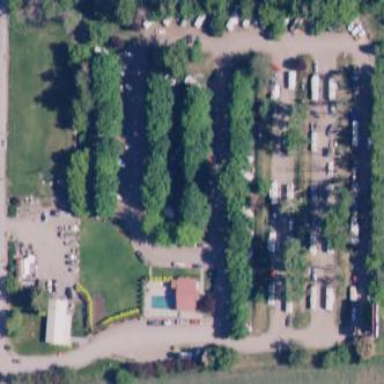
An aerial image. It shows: Caravan site for tourism.